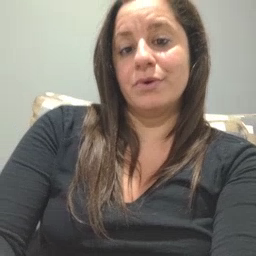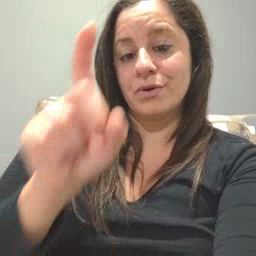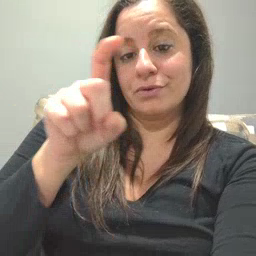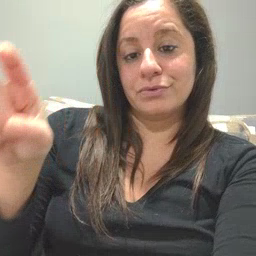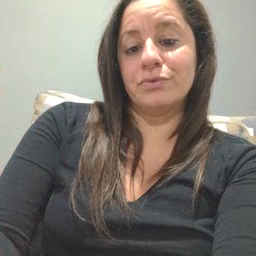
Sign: closet